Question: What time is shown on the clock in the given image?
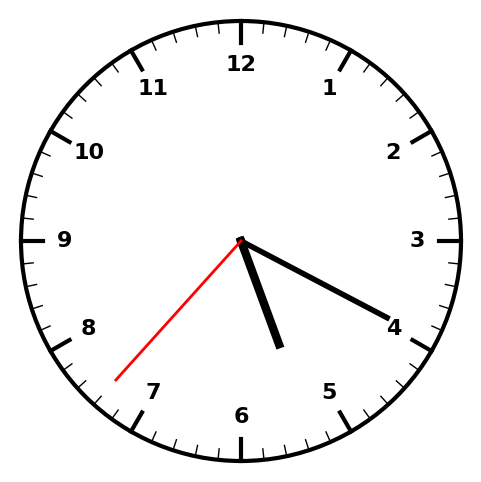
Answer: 05:19:37